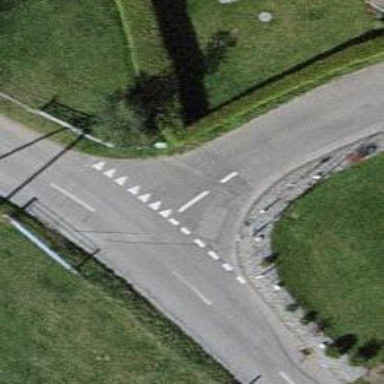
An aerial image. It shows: Road with "give way" sign.